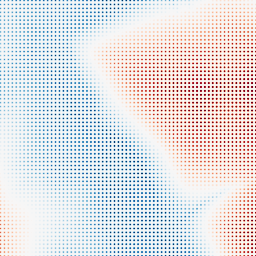
Category: trend_removal
Decomposition family: polynomial
Decomposition parameters: degree: 2
Upsampling method: sinc_blackman
Upsampling parameters: scale: 8
kernel_size: 4
Upsampling scale: 8